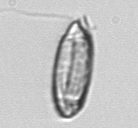
Label: Katodinium_or_Torodinium